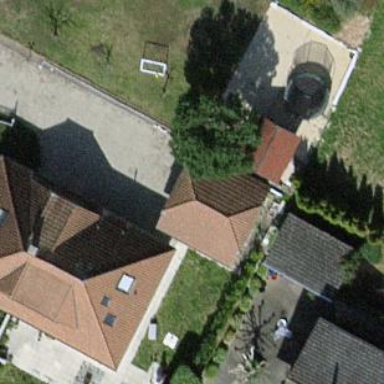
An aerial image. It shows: Garage.